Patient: sex M, age 64
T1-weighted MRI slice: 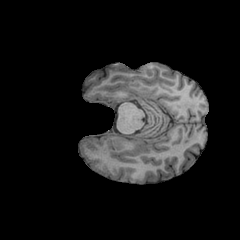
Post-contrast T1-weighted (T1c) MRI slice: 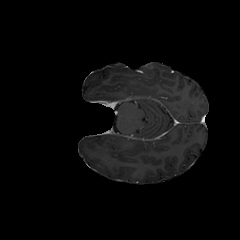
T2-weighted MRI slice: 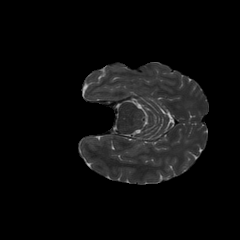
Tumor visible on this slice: no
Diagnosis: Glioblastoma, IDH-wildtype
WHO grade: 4